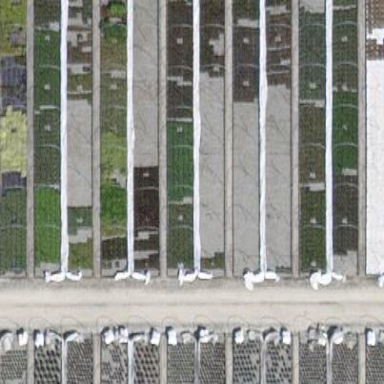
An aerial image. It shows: Plant nursery area.